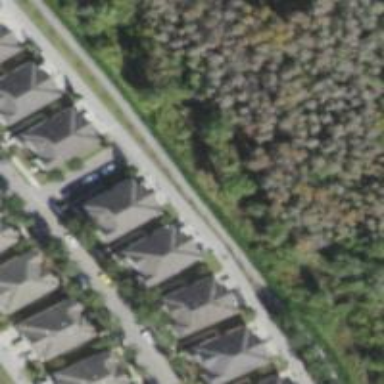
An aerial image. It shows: Alley road with sidewalk on the left side.